Question: I am trying to recreate the google site, for practice with CSS and HTML. I have a pretty good grasp on floats, and have my div elements where I want them to be. However, I've run into a few problems. (Note, the colors are just to help me track the div while I'm practising, I will end up changing that)
This is what I'm getting.

My questions are 1, where are the margins coming from, as i have not set any, and 2, where is the extra padding on the left side of the ul coming from, I want to get rid of the empty space.
'''
#google-logo {
height: 100px;
width: 100px;
float: left;
background-color: gray;
}
div {
box-sizing: border-box;
}
header {
height: 100px;
}
#searchbar, #navbar {
height: 50px;
float: left;
background-color: blue;
width: 600px;
}
#navbar {
clear: left;
background-color: red;
padding: 0 11px;
}
#encompass {
box-sizing: border-box;
height: 100px;
float: left;
}
li {
display: inline-block;
padding: 5px;
}
ul, li {
height: 50px;
box-sizing: border-box;
margin: none;
}
'''
'''
<header>
<div id="google-logo"></div>
<div id="encompass">
<div id="searchbar"></div>
<div id="navbar">
<ul style="float: left;">oof
<li>Home</li>
<li>Images</li>
<li>Idk</li>
</ul>
<ul style="float: right;">
<li>Settings</li>
<li>Account</li>
</ul>
</div>
</div>
</header>
'''
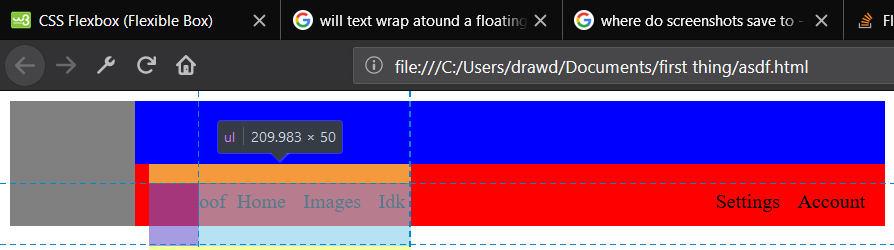
Answer: You need to remove browsers default style by setting 'margin:0' and 'padding:0' to 'ul' it is default user agent stylesheet that you need to override as shown below.
'''
ul{
margin:0;
padding:0;
}
'''